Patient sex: M
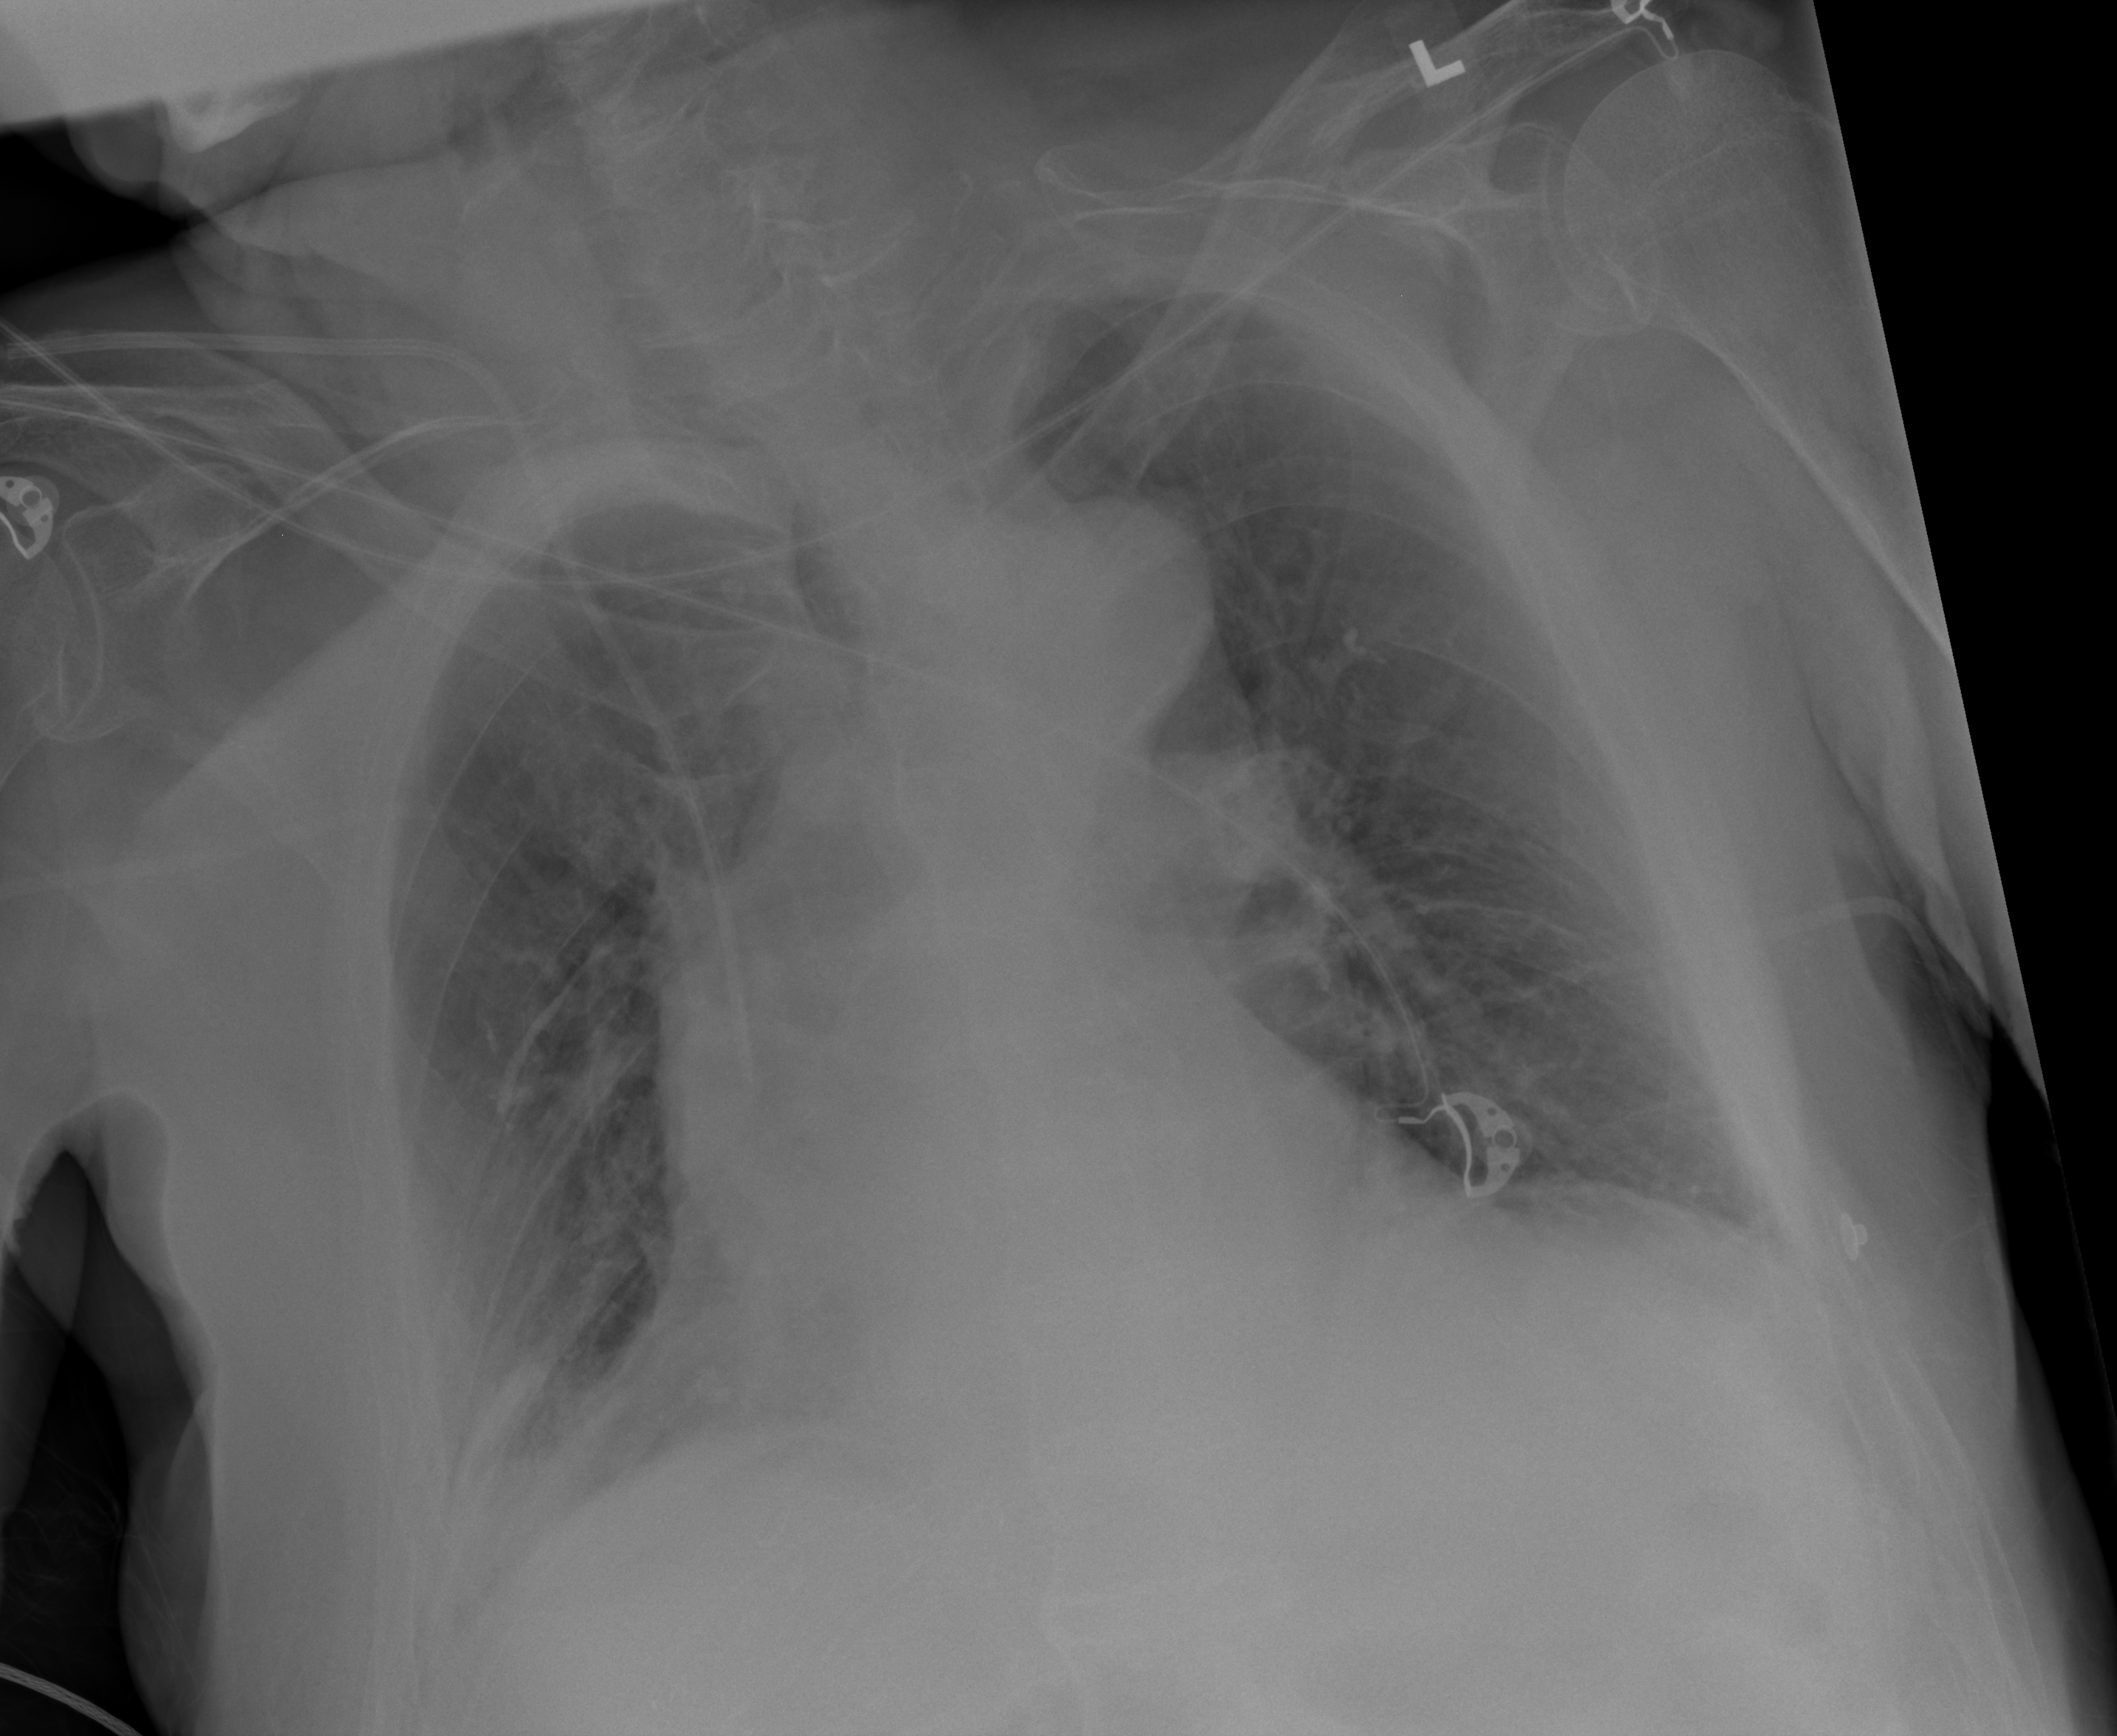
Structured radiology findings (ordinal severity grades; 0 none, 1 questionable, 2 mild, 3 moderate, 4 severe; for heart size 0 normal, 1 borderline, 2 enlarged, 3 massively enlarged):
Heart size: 2
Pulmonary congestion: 2
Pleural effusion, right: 2
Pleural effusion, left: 0
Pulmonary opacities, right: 0
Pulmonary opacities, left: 0
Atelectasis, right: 3
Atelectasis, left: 2